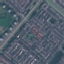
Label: Residential